Question: I'm using the method "clearGridData" of "jqGrid 3.8 " to clear all data, but not clearing the "Navigation layer".
'''
$("#MyGrid").jqGrid("clearGridData", true);
'''
Thoroughly clean the grid, but leaves the "Navigation layer":

change "paging toolbar" by "Navigation layer"
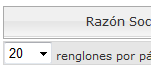
Answer: Use '$("#MyGrid").jqGrid("clearGridData", true).trigger("reloadGrid");'